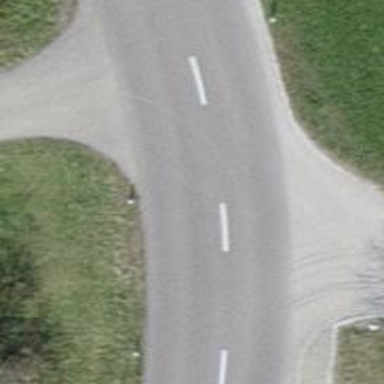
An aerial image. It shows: Tertiary road with asphalt surface.